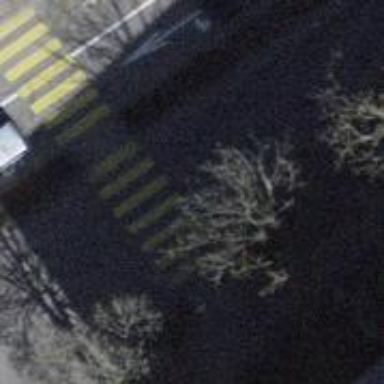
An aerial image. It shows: Uncontrolled zebra crossing with yellow markings on the road.